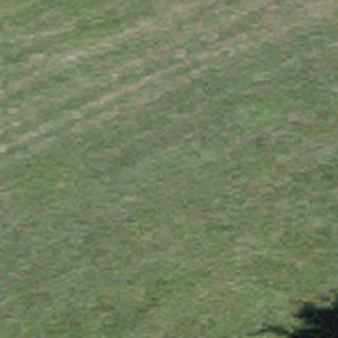
Label: other